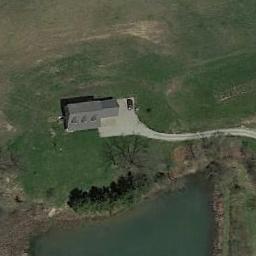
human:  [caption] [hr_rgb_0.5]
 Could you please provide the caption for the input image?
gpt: There is a car next to the sparse residential .

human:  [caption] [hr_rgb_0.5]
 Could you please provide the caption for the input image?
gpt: There are two houses of different sizes in a sparse residential area surrounded by grass and a road .

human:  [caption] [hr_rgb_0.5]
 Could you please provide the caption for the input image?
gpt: Two paths lead to a small black house .

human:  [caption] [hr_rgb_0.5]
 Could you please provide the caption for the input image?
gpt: The sparse residential is on the grass next to a lake .

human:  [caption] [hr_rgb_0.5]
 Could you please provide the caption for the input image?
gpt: A sparse residential area with a black building on the green meadow .